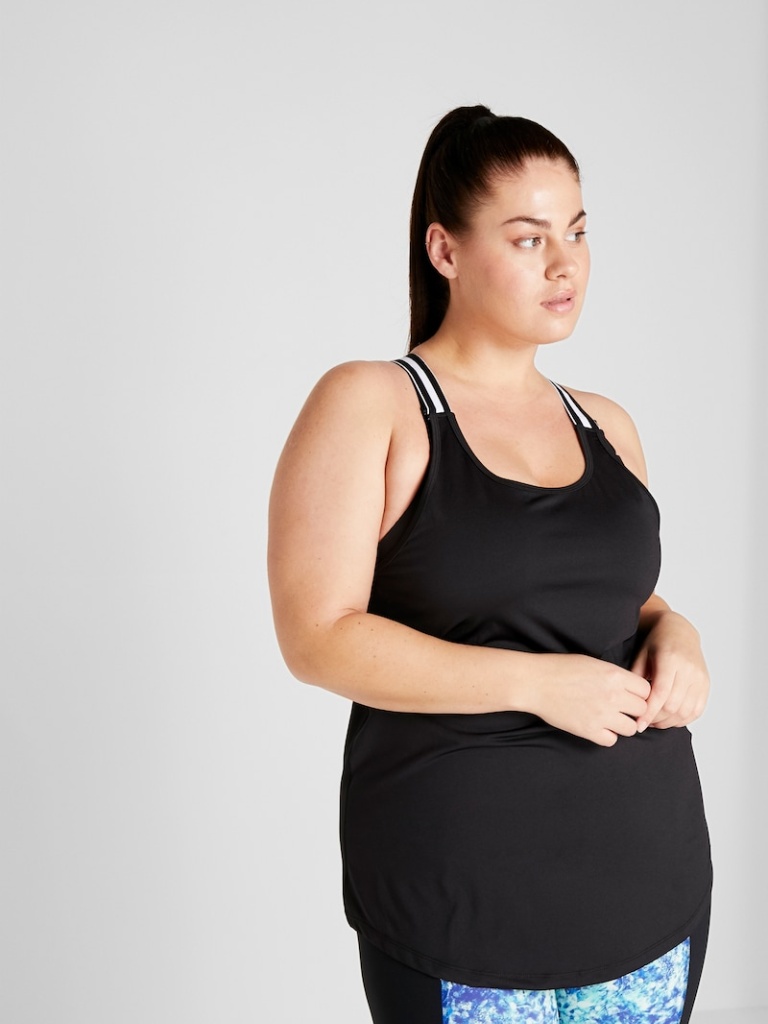
cotton loose sleeveless hip length Untucked halter tank